Field crop: tomato
Growth stage: 1
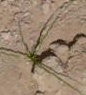
Species: cyperus